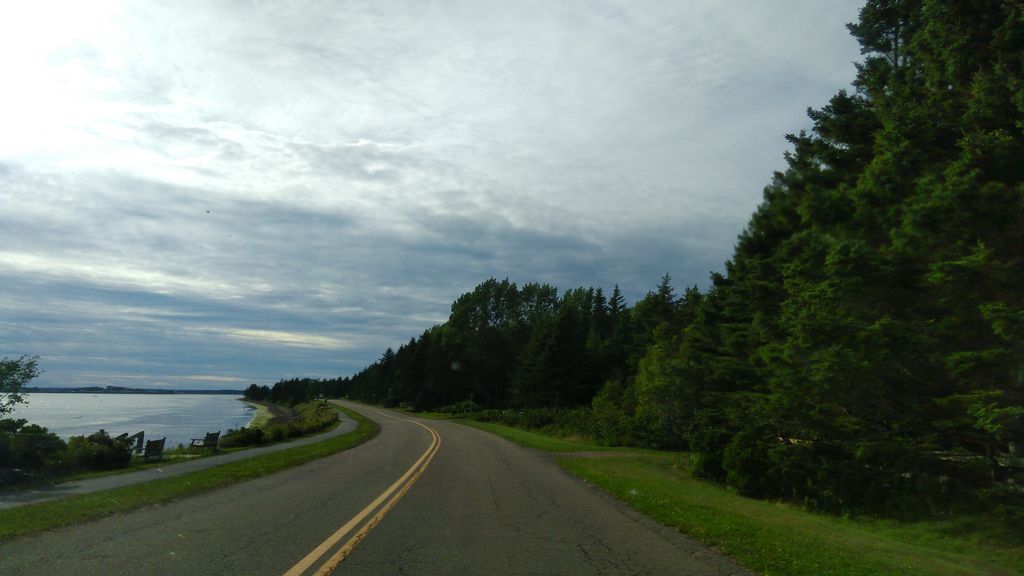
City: charlottetown